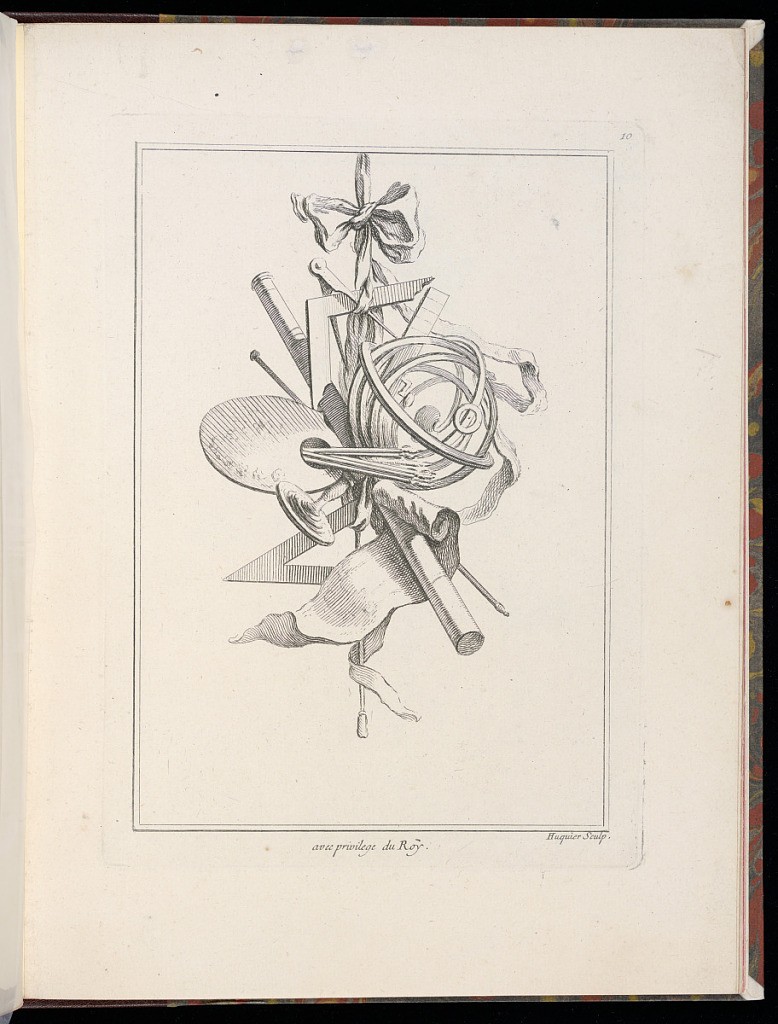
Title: Design for a Trophy
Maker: Antoine Watteau, French, 1684–1721
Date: ca. 1735
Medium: Etching on laid paper
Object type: Print
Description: Design for an ornamental trophy hanging from a tied ribbon. The trophy incorporates an armillary sphere, palette, paint brushes, rulers, measuring devices, caliper, and paper. The plate is signed and numbered.